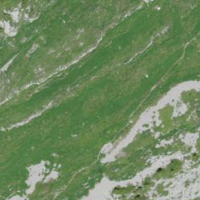
EUNIS habitat code: 23
Species observed at this site:
Pyrrhocorax graculus
Miramella alpina
Zygaena transalpina